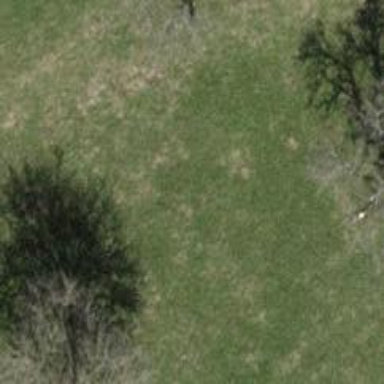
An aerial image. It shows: Single tag "natural: tree."